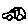
Label: car